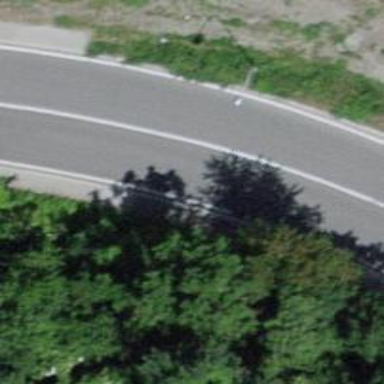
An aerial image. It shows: Asphalt sidewalk.